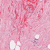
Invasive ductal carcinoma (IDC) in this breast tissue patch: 0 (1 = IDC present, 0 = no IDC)